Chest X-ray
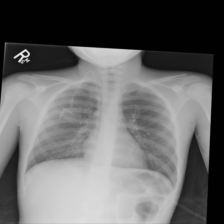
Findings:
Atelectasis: negative
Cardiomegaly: negative
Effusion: negative
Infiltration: negative
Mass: negative
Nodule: negative
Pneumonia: negative
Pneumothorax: negative
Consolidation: negative
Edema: negative
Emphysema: negative
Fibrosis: negative
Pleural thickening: negative
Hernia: negative